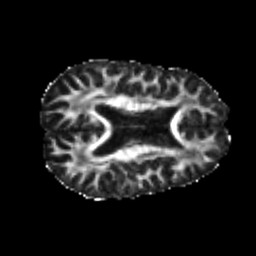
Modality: FA
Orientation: axial
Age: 24
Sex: male
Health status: healthy
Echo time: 0.074 s